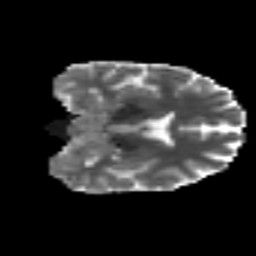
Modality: MD
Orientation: coronal
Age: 42
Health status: ill
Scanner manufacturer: philips
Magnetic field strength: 3 T
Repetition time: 9 s
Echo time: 0.127 s